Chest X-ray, PA view. Patient: 35 years old, sex M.
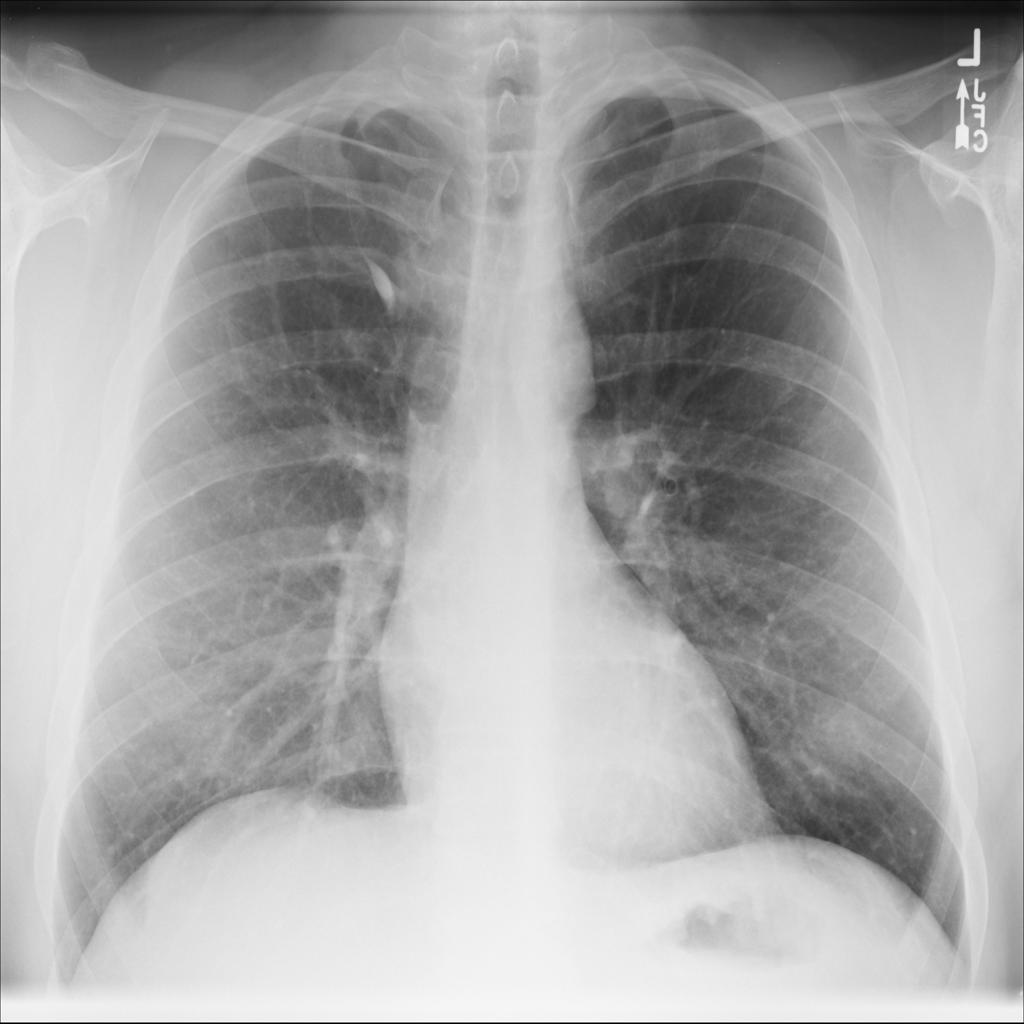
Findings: No Finding